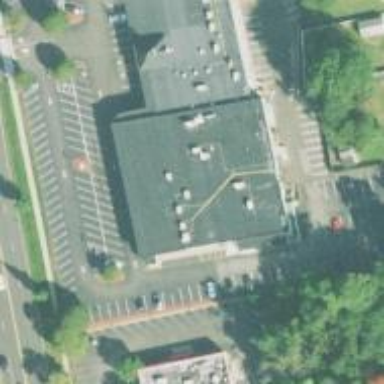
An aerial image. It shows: Post office.